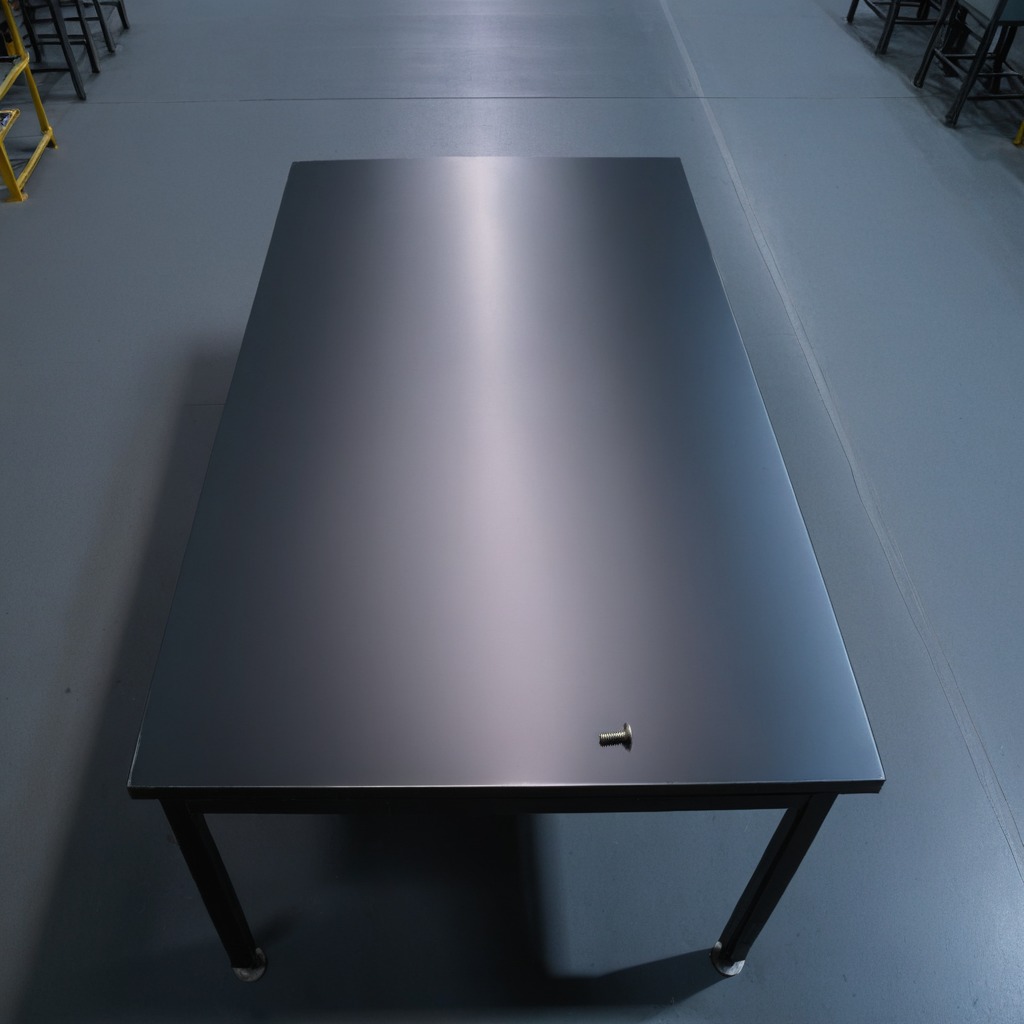
A metal screw is lying on a clean empty table in a basement in the evening soft directional lighting on the tabletop realistic grain studio-quality clarity centered framing